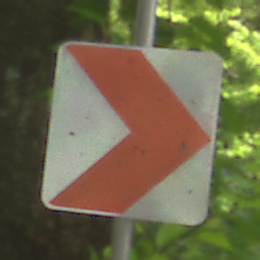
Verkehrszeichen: RichtungstafelnInKurvenKleinLinks
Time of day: MorningAfternoon
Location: Outdoor (RoadRail)
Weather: Clear
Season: NotSpecified
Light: Natural